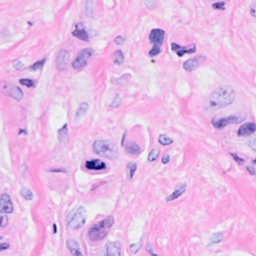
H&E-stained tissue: Breast